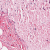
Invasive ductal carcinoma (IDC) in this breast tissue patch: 0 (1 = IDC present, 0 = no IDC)